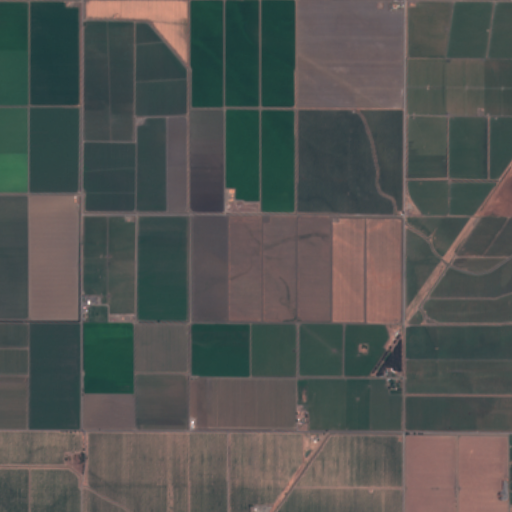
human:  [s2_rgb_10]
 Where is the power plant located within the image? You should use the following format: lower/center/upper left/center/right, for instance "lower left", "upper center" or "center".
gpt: There is no power plant in the image.